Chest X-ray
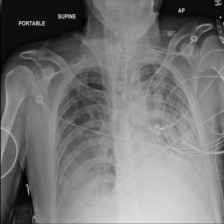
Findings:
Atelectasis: negative
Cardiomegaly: negative
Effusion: positive
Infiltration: negative
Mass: negative
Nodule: negative
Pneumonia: negative
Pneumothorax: negative
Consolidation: negative
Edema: negative
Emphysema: negative
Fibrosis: negative
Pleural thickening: negative
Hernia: negative